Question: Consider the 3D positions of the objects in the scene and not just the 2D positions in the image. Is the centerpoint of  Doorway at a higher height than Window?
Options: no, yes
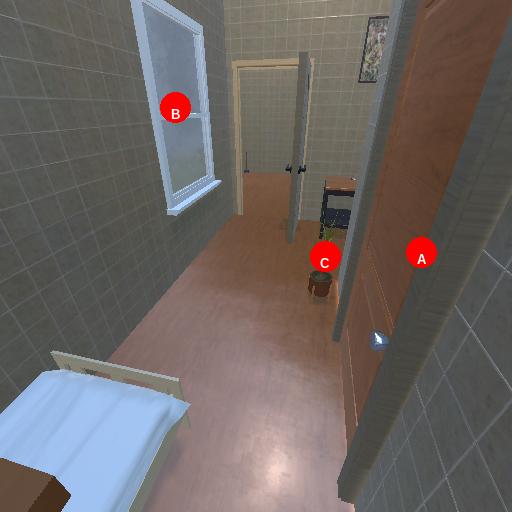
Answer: no